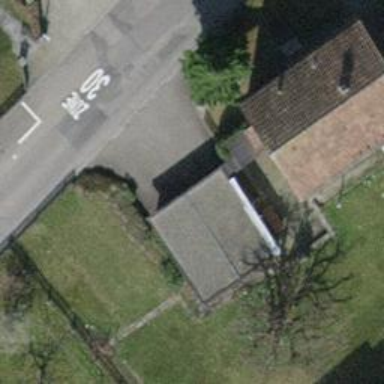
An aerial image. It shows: Garage.